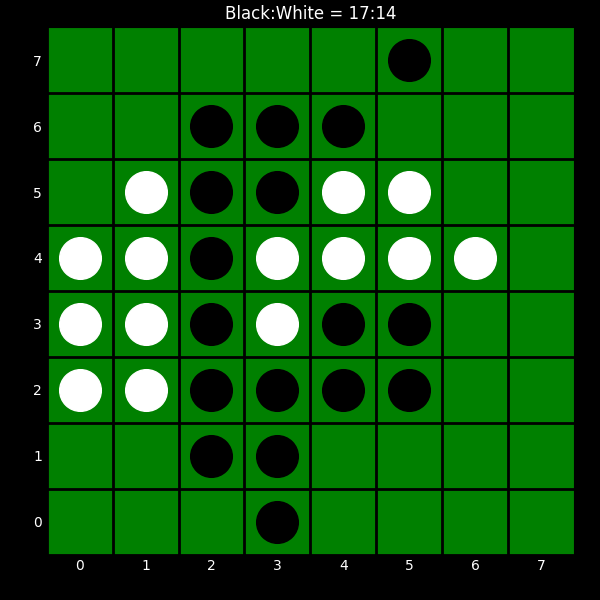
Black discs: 17
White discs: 14